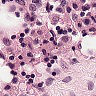
Metastatic tissue present: no